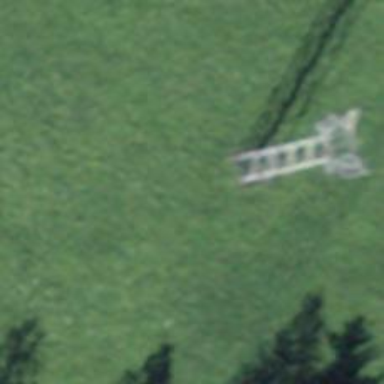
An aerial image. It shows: Pylon for aerialway.